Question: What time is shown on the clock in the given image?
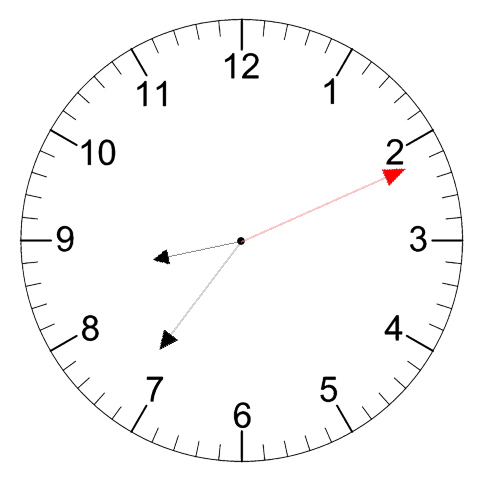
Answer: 08:36:11